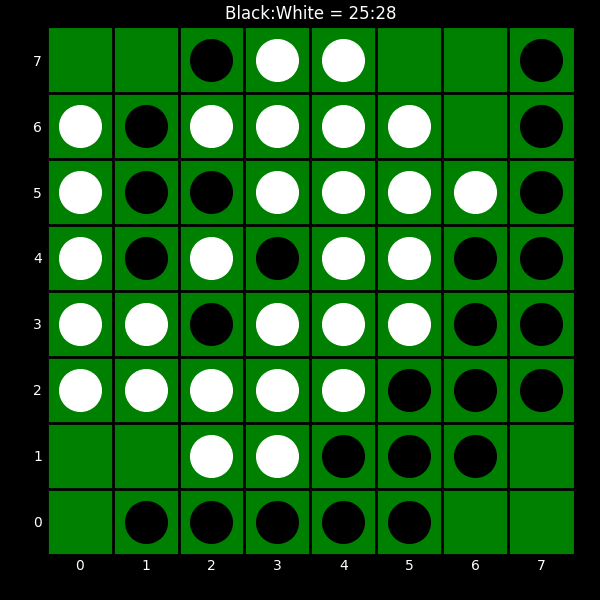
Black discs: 25
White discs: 28